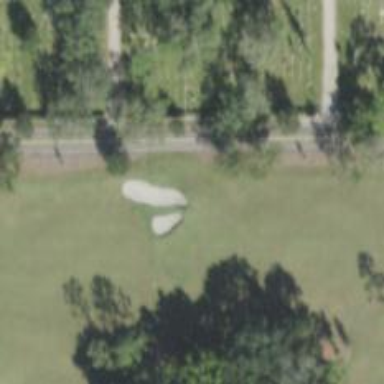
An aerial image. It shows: View of golf hole.